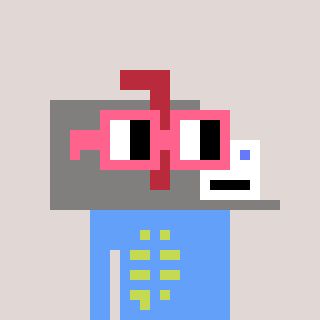
a pixel art character with square pink glasses, a mailbox-shaped head and a blue-colored body on a warm background